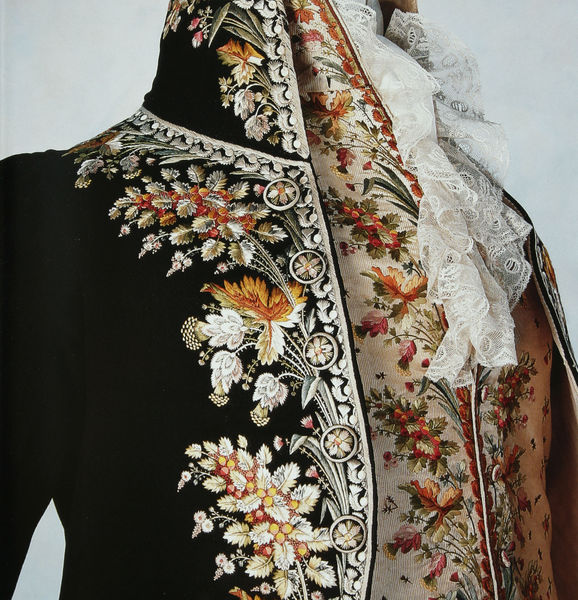
Titel: Herrenanzug (Habit à la francaise) - Detail
Standort: Kyoto (Japan)
Institution: Kyoto Costume Institute
Schlagwörter: blätter, dunkel, gemälde, mann, umhang, weiß, gelb, blume, blumen, bunt, elegant, grau, hell, orange, schwarz, blüten, rot, schal, tuch, mode, muster, ornament, anzug, hemd, jacke, barock, kleidung, kragen, samt, silber, spitze, zweige, bestickt, gewand, gold, kostüm, mantel, stickerei, stoff, adel, saum, borte, knopf, rokoko, rosa, schultern, seide, ranken, modell, creme, rand, frack, halstuch, floral, verzierung, metall, rüschen, knöpfe, fein, jackett, schick, jacket, weste, stiele, eng, gemalt, stehkragen, tracht, wams, toff, festtag, stickereien, stickerein, gewebe, textil, garn, verzierungen, tailliert, eleganz, historisch, verziehrung, gaze, jabot, wamst, kleiderpuppe, schneider, biese, gilet, oberbekleidung, end, robe mit stickerei, zierknöpfe, wamms, steiff, weißes halstuch